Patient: sex F, age 53
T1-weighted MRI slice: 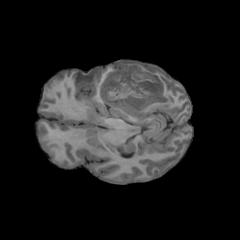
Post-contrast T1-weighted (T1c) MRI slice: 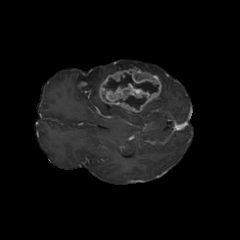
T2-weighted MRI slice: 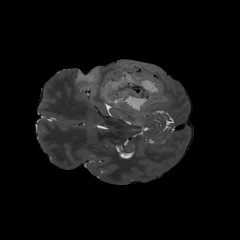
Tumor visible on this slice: yes
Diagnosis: Glioblastoma, IDH-wildtype
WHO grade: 4